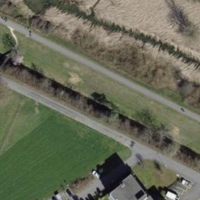
EUNIS habitat code: 24
Species observed at this site:
Anas platyrhynchos
Alcedo atthis
Botaurus stellaris
Melilotus albus
Spinus spinus
Poecile palustris
Gallinula chloropus
Lampyris noctiluca
Prunus padus
Erithacus rubecula
Milvus migrans